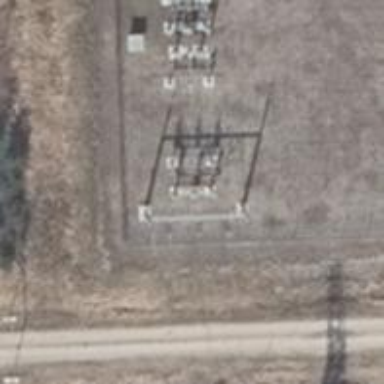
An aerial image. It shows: Three cables of power line.